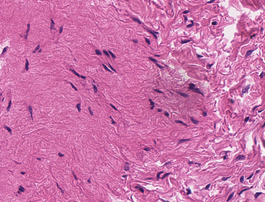
Tumor epithelial tissue: no
Tumor-associated stroma tissue: yes
Normal tissue: no